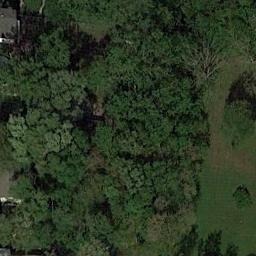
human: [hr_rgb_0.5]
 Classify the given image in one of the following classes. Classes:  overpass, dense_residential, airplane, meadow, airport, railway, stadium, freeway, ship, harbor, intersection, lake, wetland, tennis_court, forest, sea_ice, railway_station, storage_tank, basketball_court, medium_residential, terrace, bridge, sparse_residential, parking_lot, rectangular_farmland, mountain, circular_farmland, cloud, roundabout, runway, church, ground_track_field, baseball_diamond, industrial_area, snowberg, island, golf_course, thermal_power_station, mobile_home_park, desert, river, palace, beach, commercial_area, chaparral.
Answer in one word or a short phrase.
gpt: forest